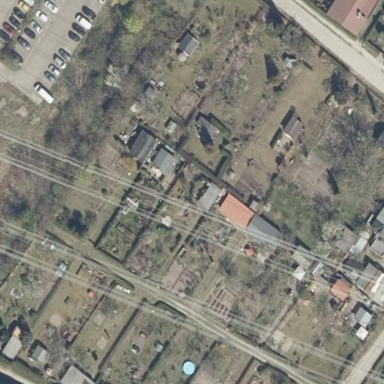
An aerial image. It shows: Allotments area.